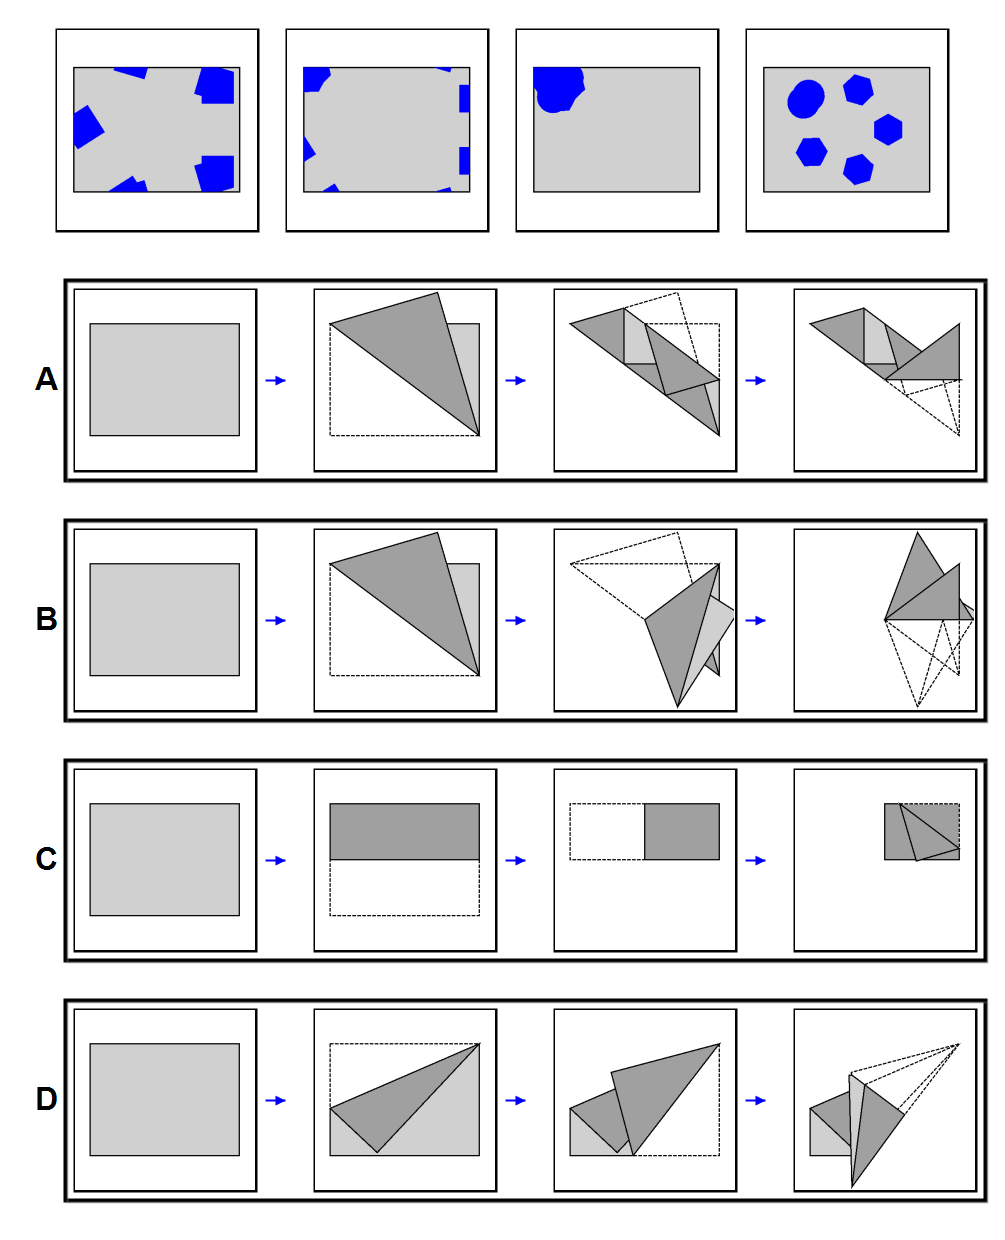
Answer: B